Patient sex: F
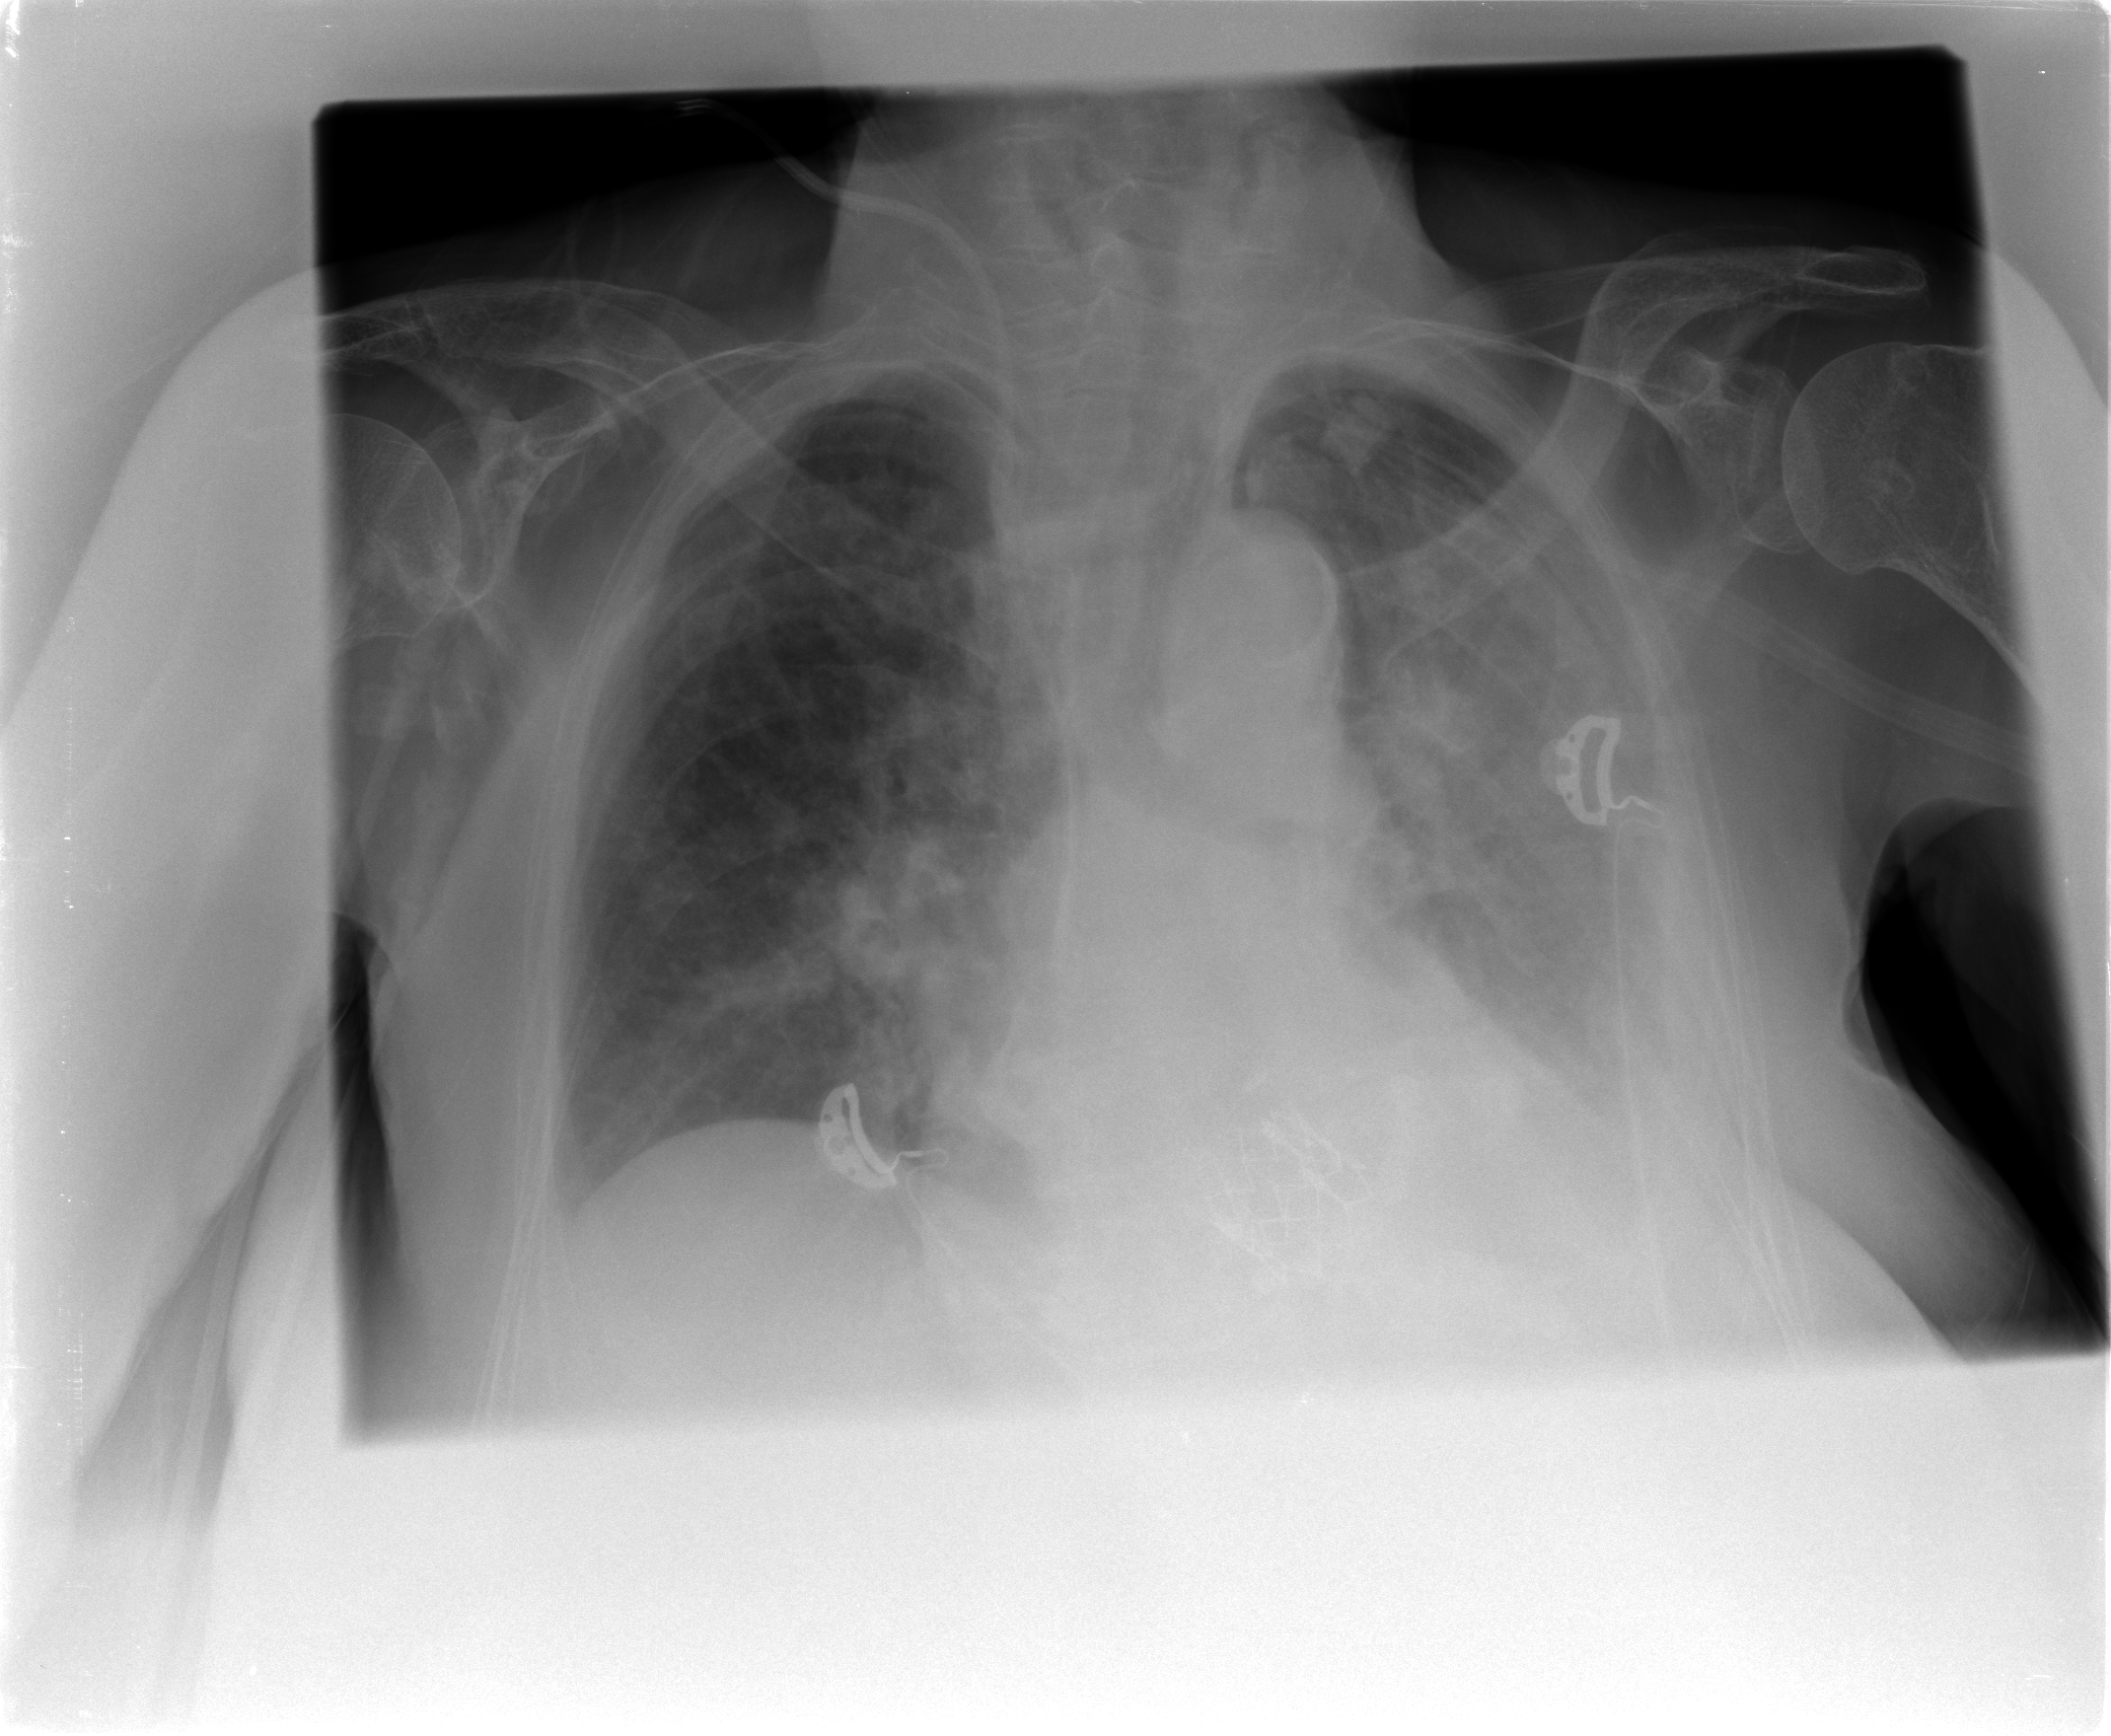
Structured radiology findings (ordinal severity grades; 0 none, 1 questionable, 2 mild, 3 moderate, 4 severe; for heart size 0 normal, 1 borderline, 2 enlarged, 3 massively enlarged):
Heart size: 2
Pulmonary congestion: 3
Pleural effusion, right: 0
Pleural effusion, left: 3
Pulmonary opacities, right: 2
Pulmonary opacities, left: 2
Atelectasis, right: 2
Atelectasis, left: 2